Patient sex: M
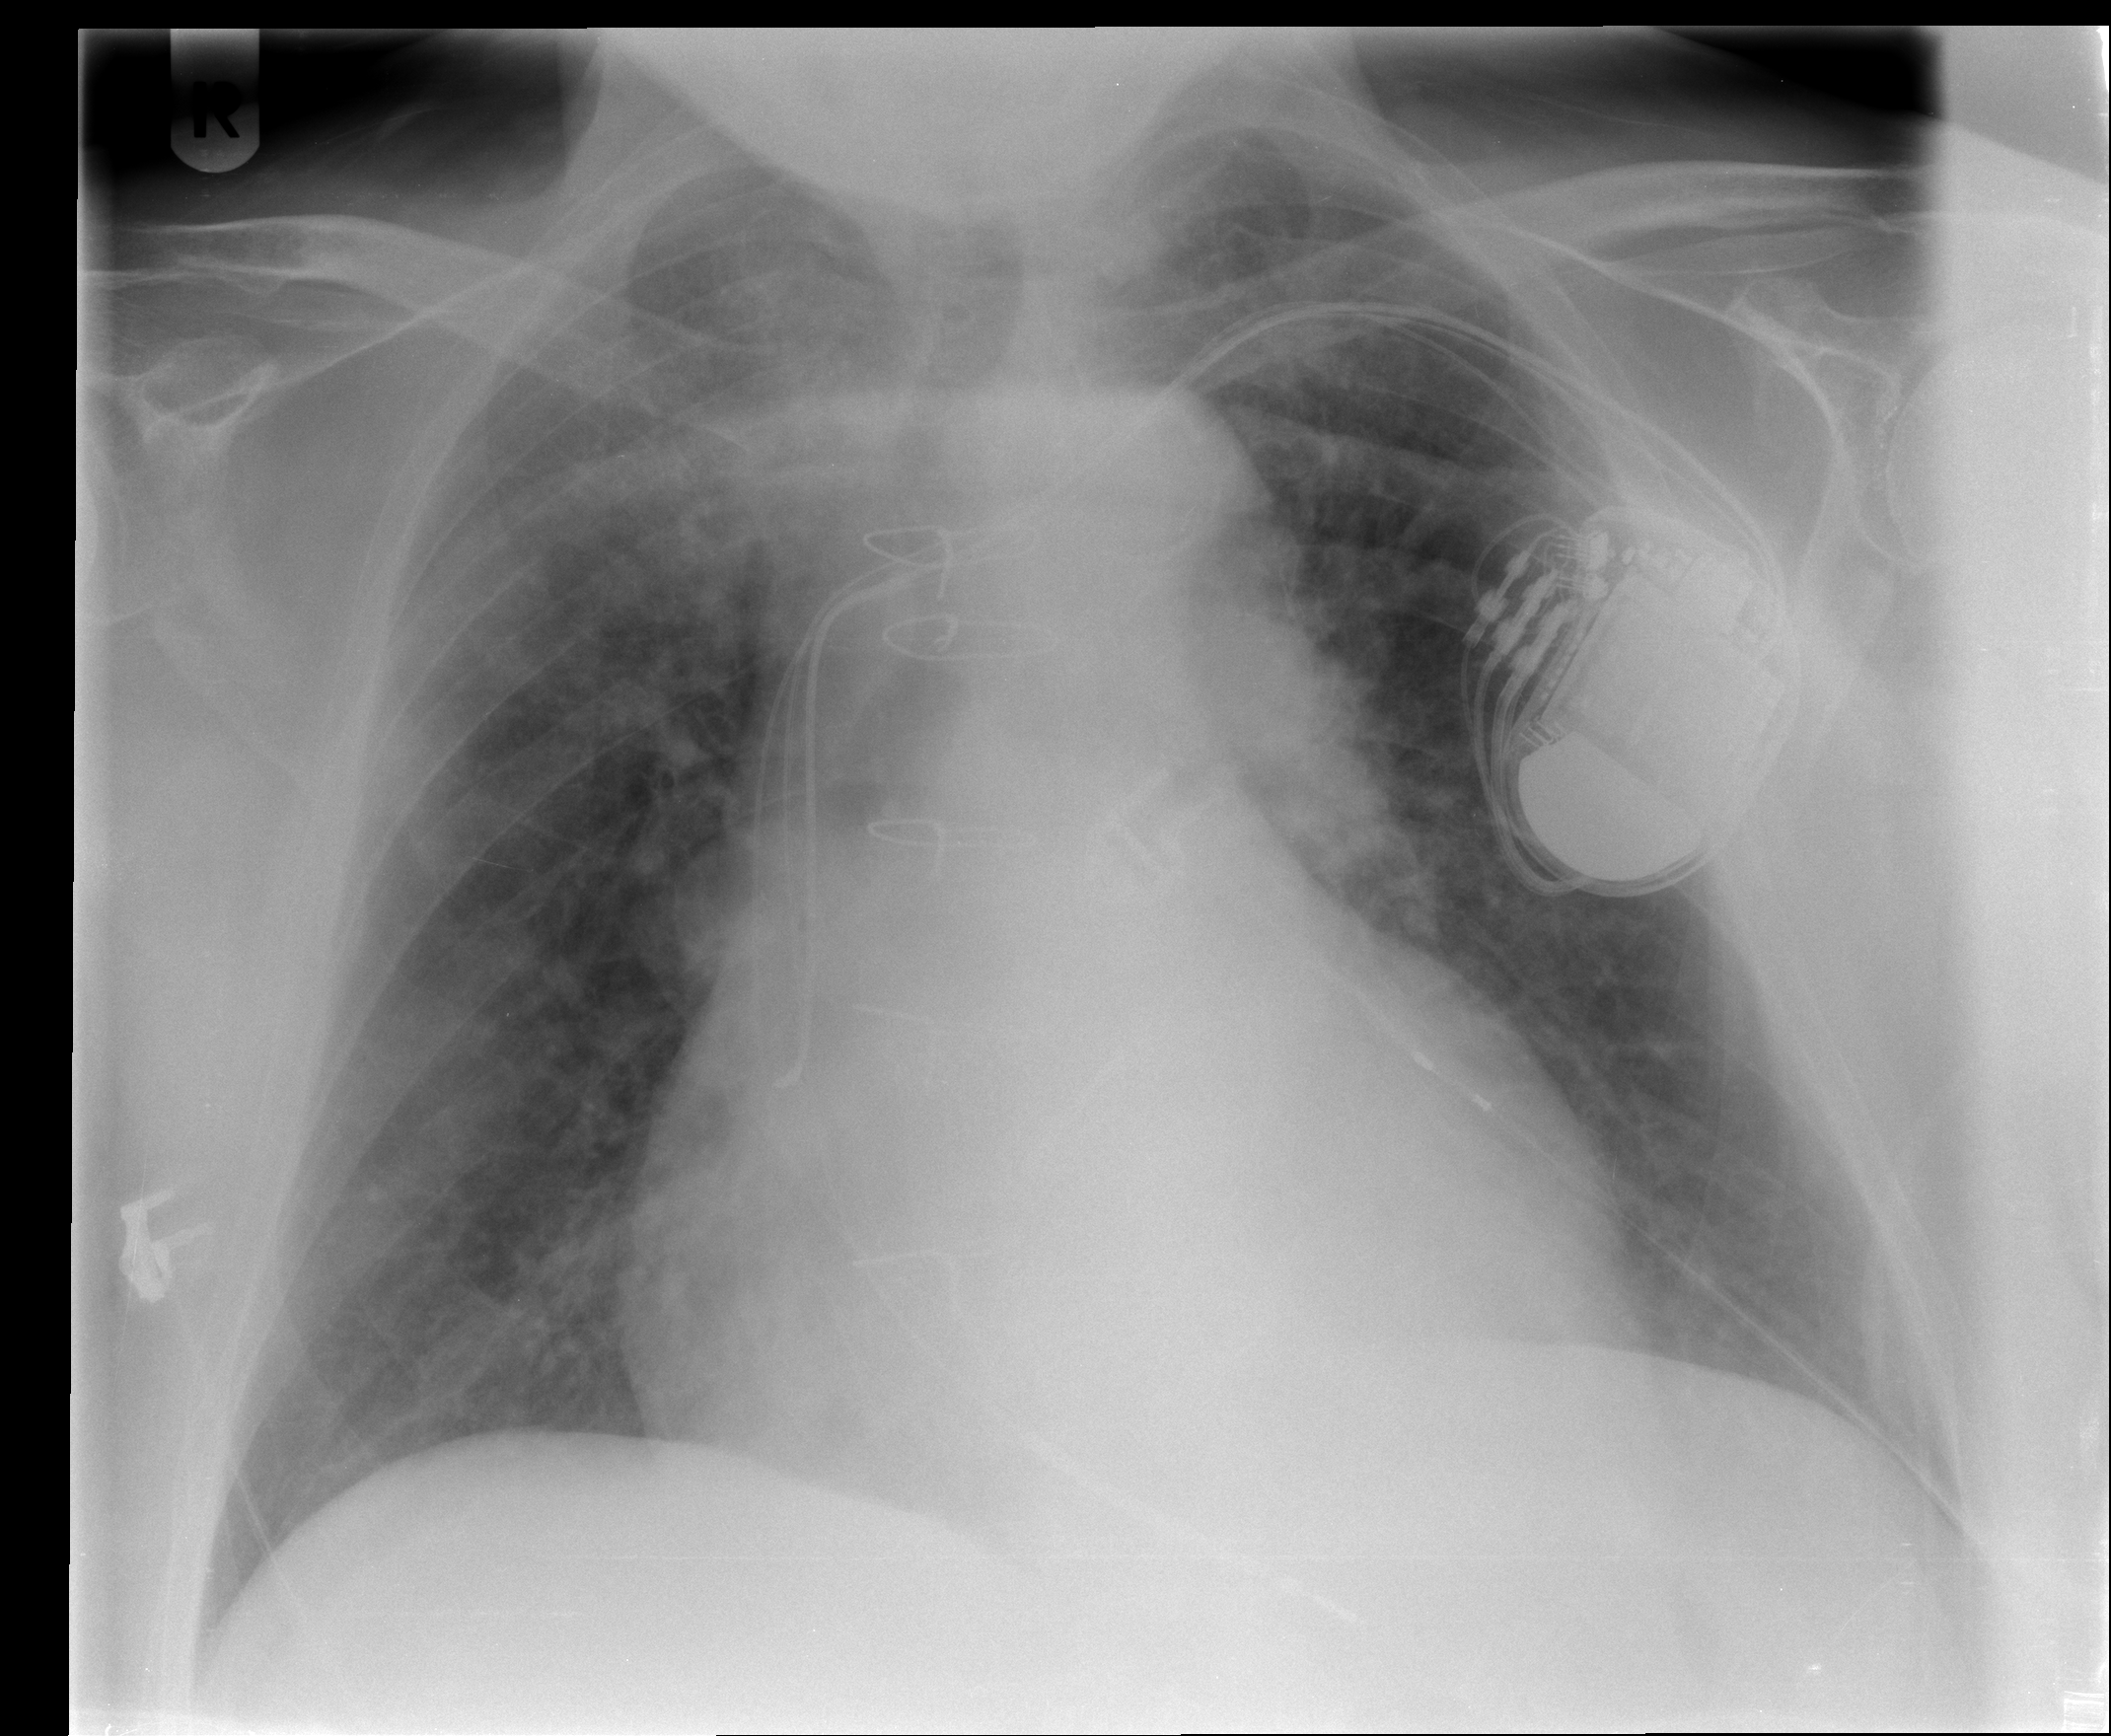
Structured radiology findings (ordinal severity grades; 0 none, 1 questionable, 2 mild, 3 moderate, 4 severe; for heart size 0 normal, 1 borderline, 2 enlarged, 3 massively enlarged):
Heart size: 2
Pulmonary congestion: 3
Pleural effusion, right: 0
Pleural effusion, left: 0
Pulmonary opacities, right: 2
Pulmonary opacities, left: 2
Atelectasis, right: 2
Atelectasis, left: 2